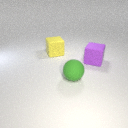
large green rubber sphere in front of large yellow rubber cube